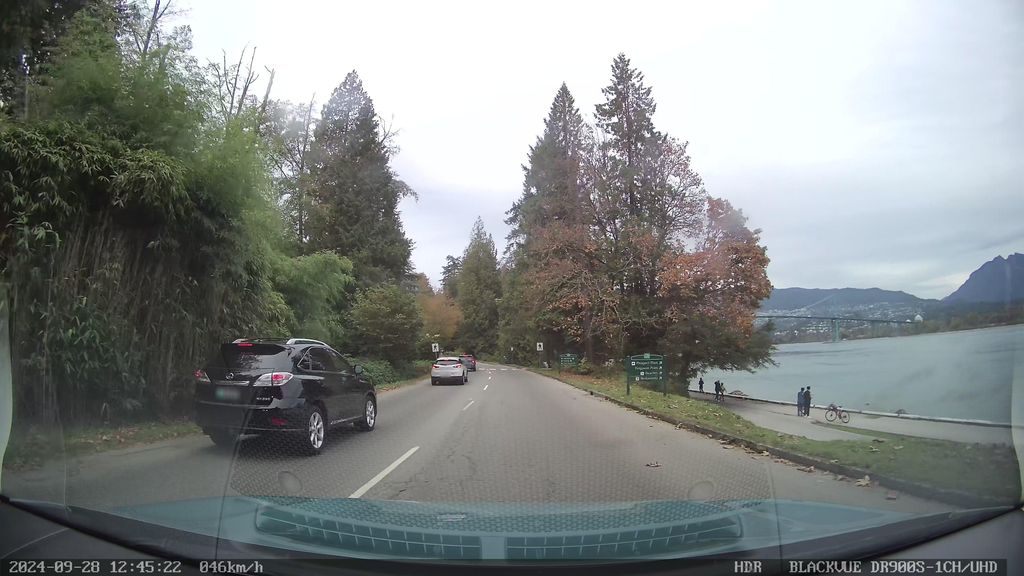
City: vancouver